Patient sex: F
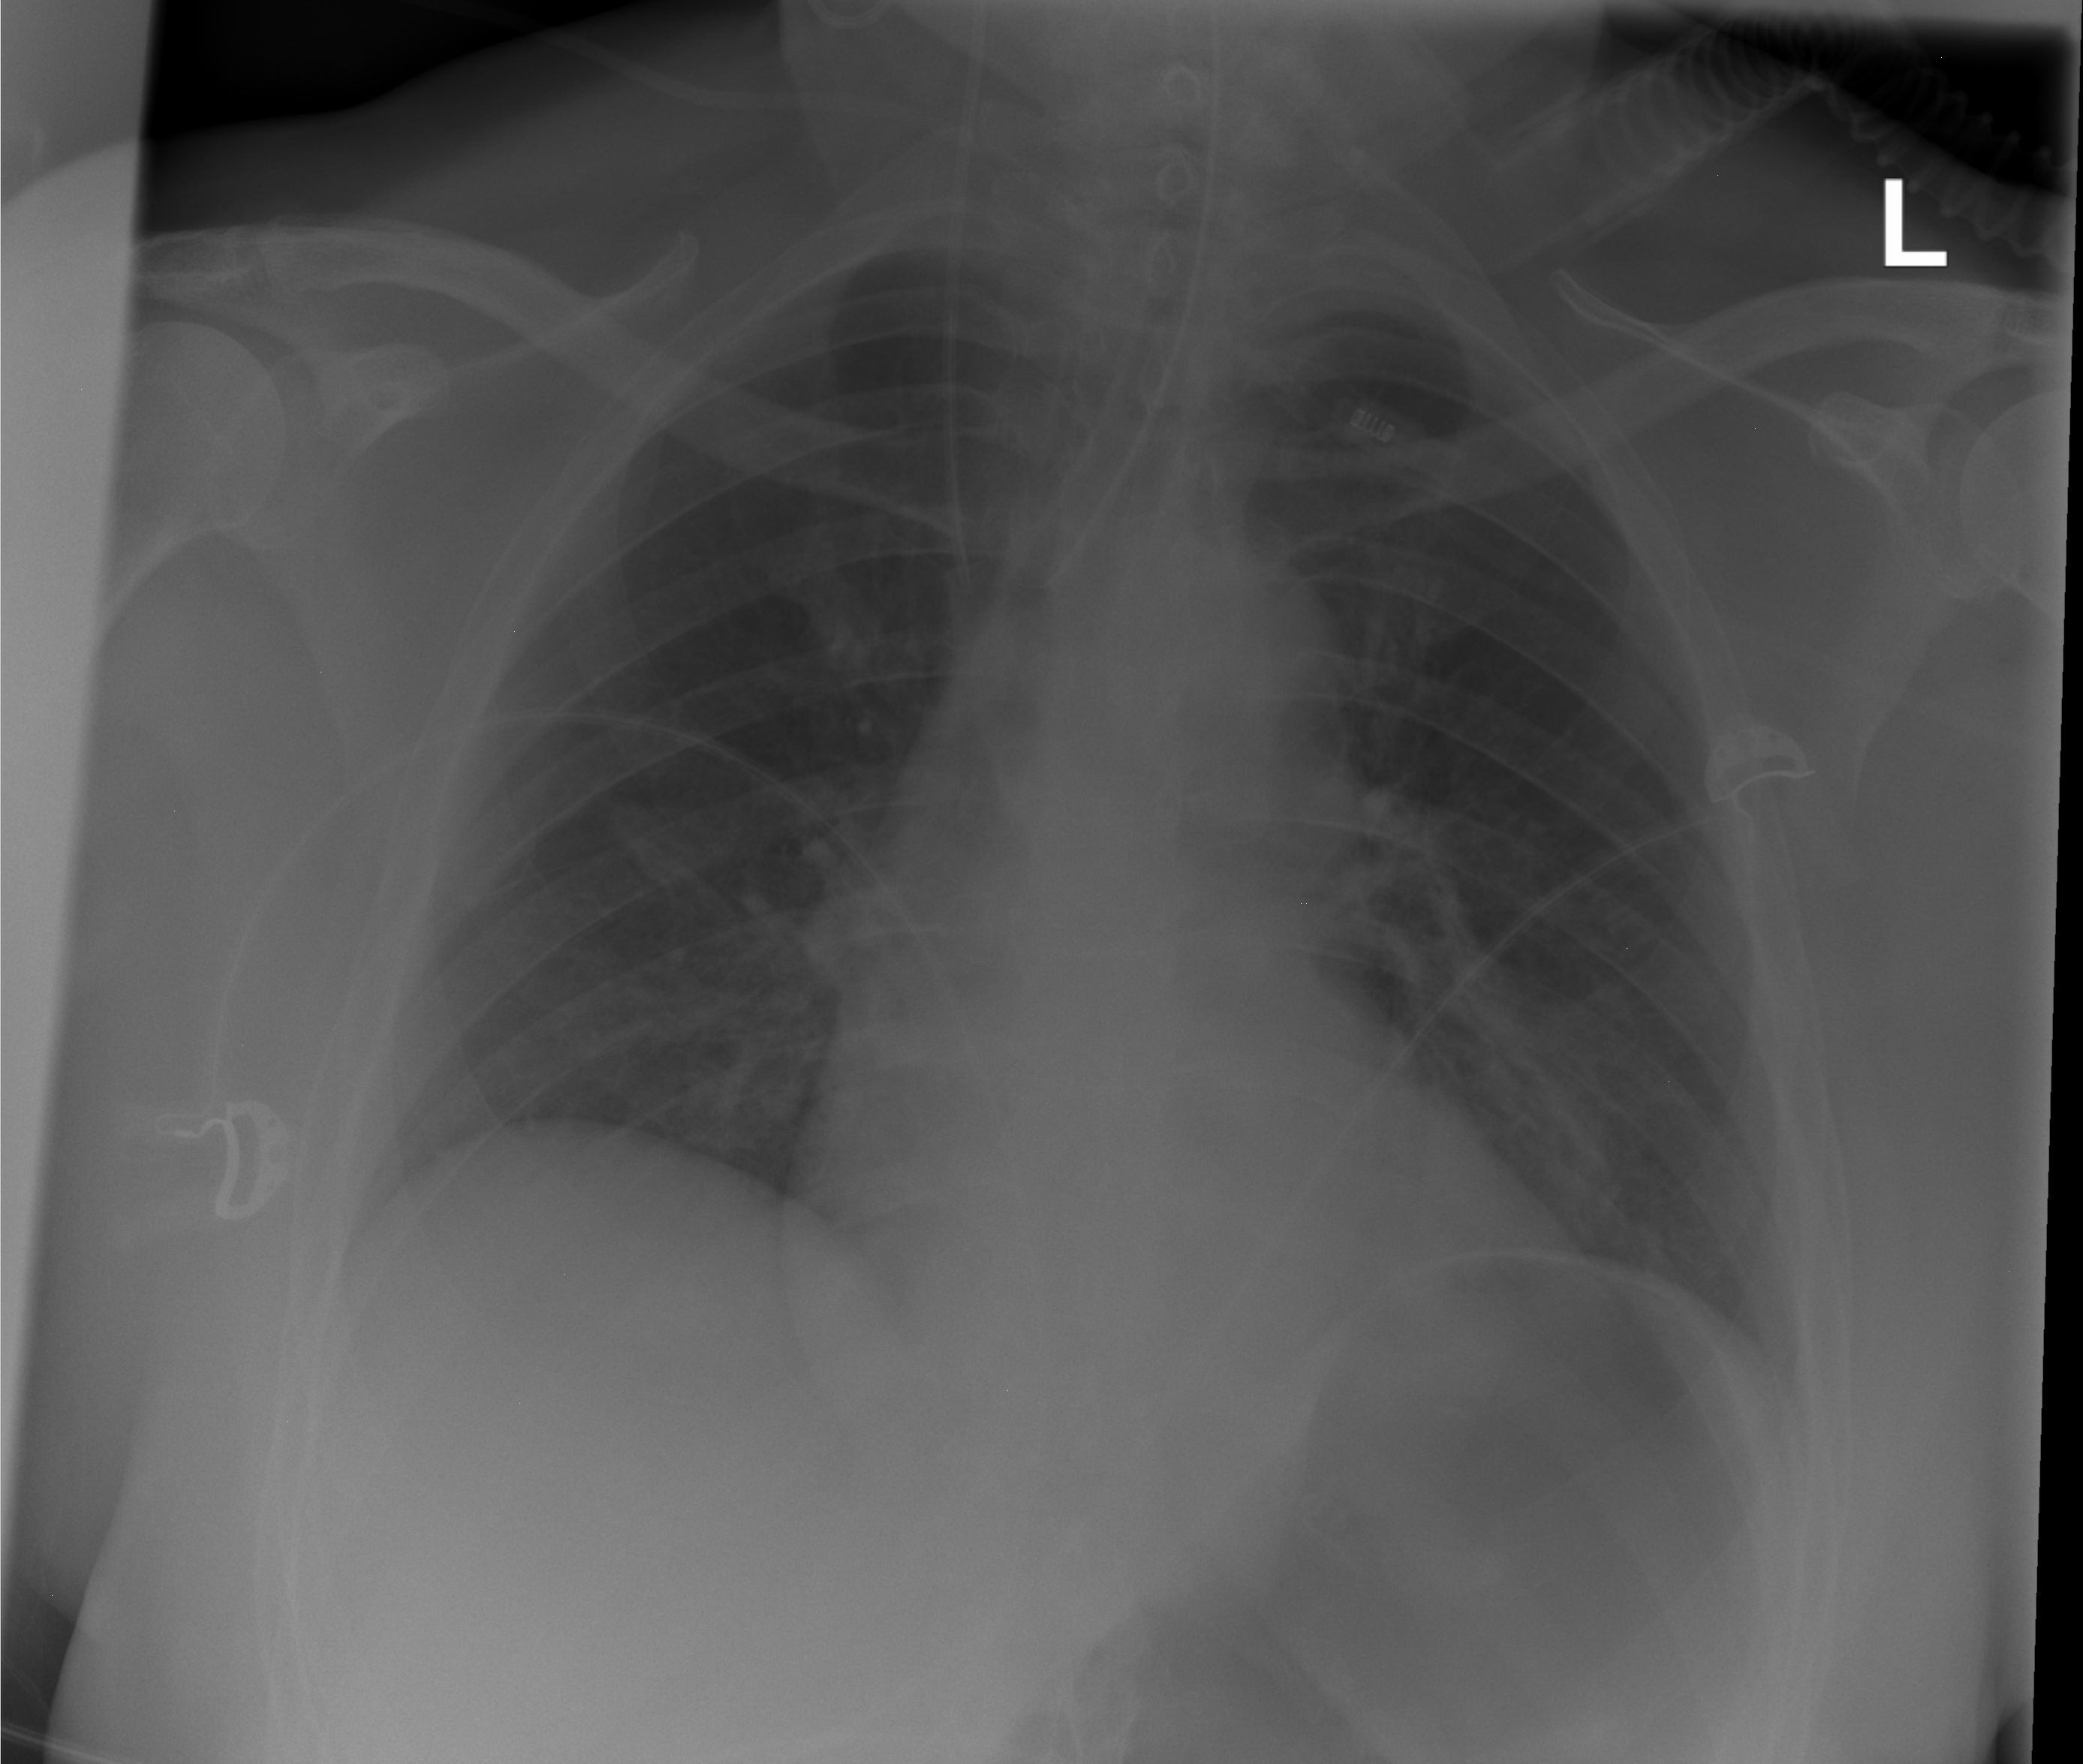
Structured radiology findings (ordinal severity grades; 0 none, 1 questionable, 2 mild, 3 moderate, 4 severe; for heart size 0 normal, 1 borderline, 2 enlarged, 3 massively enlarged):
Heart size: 0
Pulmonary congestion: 0
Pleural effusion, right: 0
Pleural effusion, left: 0
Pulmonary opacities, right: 0
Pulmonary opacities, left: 0
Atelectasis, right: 0
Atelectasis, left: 2